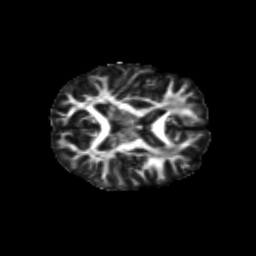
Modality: FA
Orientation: axial
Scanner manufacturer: siemens
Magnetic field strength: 3 T
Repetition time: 9.2 s
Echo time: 0.084 s